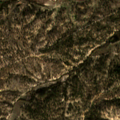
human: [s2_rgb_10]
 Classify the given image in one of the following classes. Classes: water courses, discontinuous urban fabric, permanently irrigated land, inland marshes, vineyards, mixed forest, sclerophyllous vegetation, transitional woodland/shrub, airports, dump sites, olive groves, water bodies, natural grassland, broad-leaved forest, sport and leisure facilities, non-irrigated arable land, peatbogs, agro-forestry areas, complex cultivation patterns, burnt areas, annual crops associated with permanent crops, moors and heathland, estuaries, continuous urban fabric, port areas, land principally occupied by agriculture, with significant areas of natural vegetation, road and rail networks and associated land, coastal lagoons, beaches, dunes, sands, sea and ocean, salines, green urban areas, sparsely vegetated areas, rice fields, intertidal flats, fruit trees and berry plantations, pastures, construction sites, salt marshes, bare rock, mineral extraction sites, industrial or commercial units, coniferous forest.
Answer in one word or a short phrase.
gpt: rice fields, pastures, agro-forestry areas, broad-leaved forest